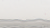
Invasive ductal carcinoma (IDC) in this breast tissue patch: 0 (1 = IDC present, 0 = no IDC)